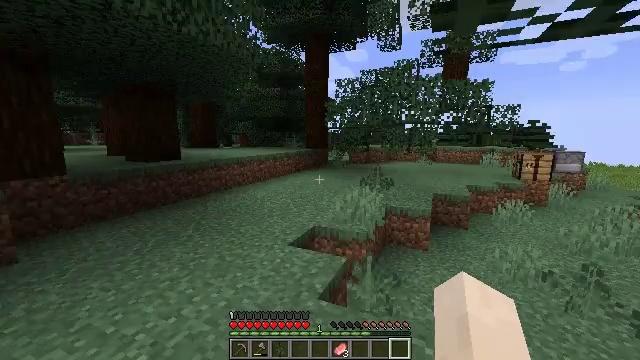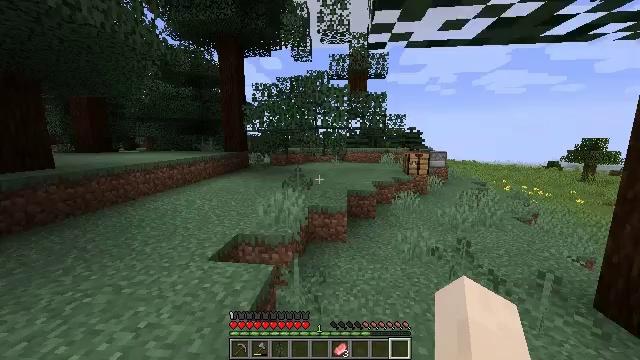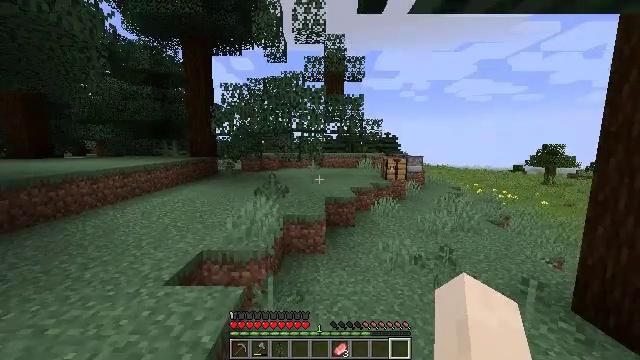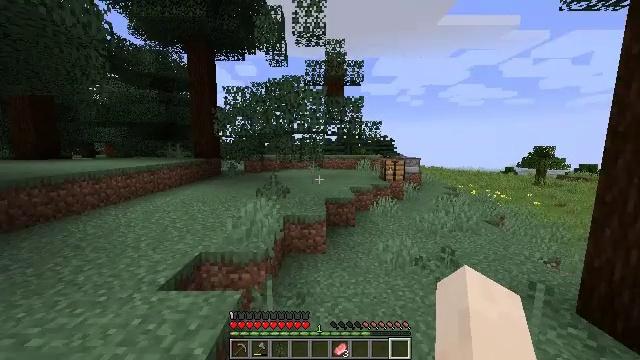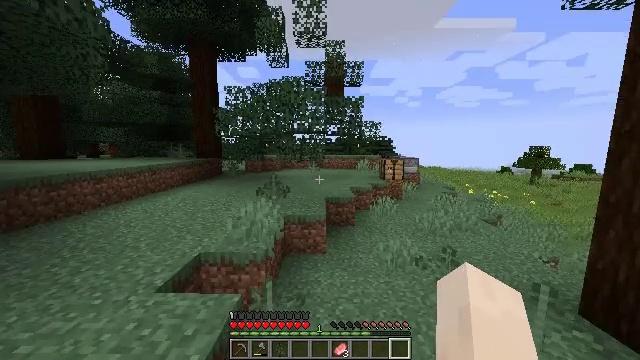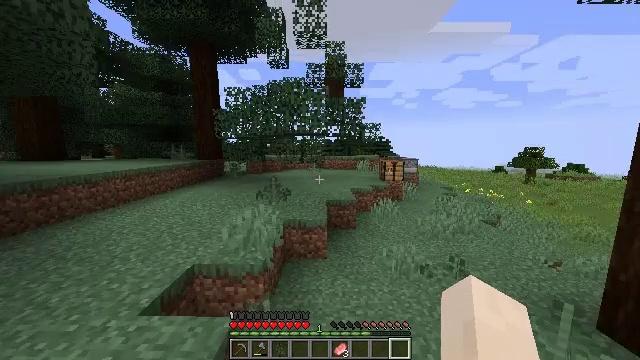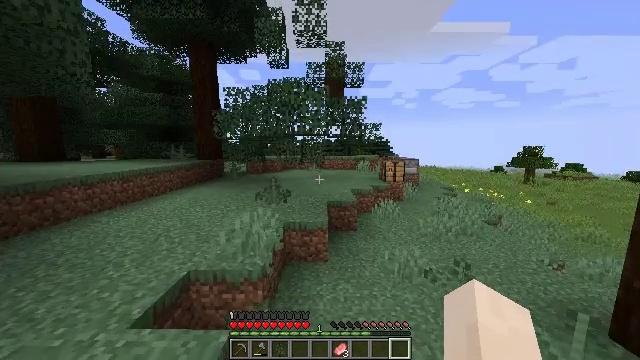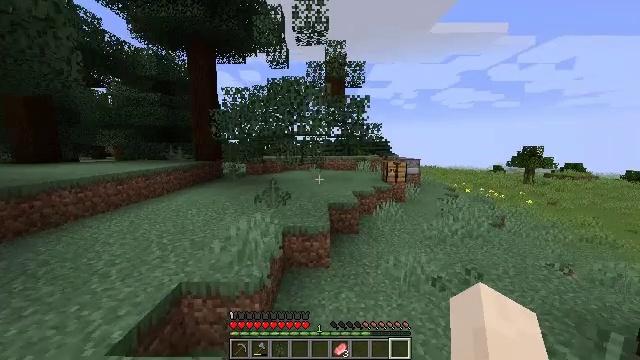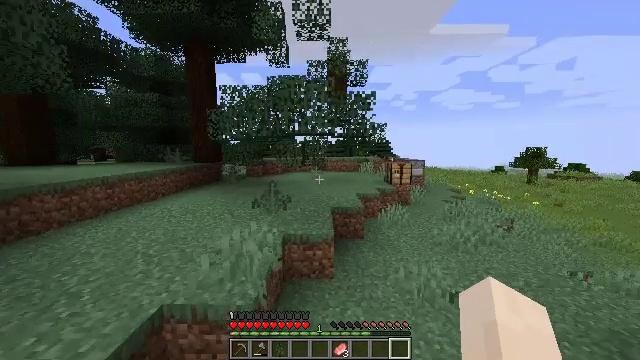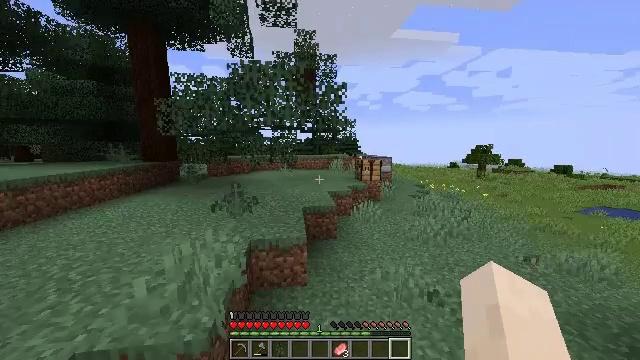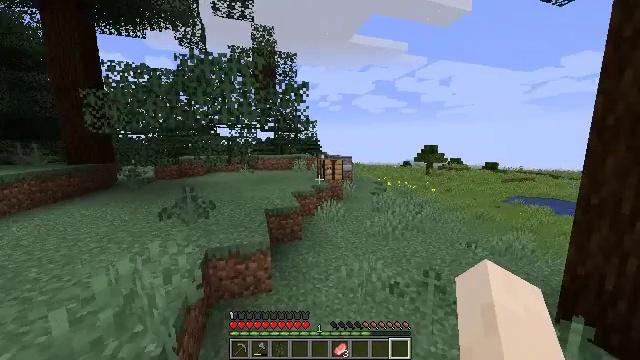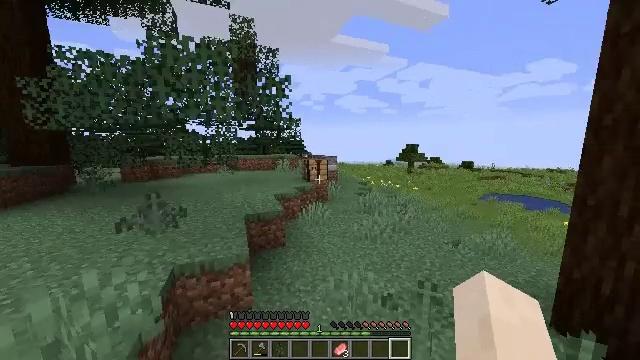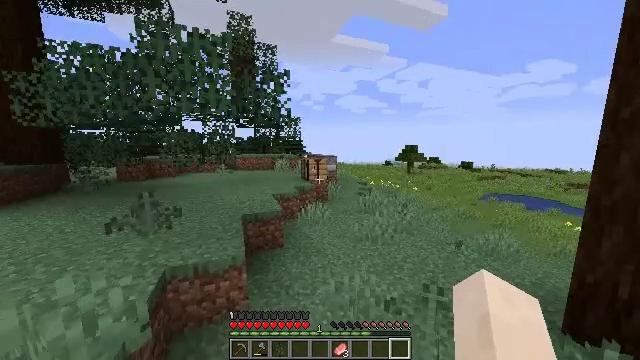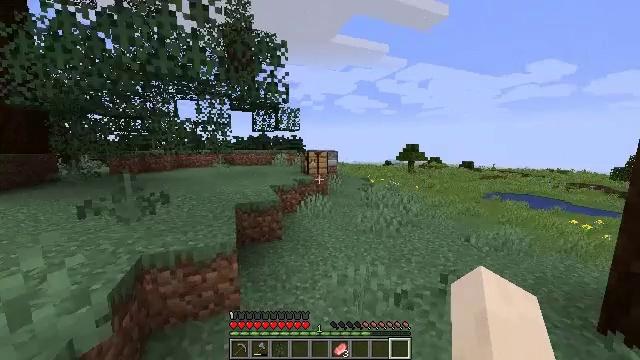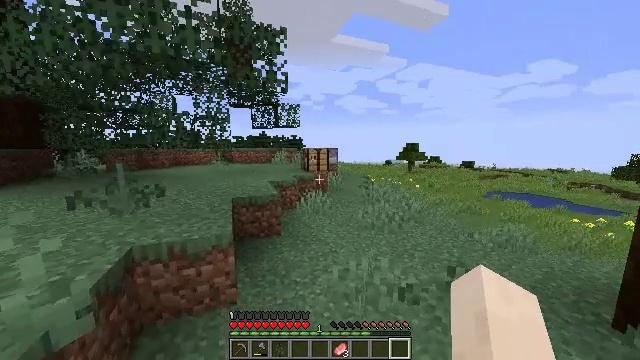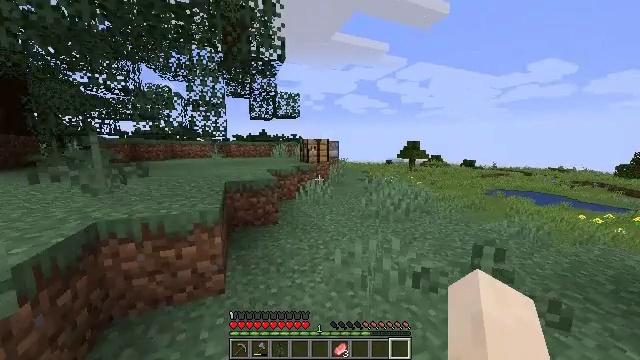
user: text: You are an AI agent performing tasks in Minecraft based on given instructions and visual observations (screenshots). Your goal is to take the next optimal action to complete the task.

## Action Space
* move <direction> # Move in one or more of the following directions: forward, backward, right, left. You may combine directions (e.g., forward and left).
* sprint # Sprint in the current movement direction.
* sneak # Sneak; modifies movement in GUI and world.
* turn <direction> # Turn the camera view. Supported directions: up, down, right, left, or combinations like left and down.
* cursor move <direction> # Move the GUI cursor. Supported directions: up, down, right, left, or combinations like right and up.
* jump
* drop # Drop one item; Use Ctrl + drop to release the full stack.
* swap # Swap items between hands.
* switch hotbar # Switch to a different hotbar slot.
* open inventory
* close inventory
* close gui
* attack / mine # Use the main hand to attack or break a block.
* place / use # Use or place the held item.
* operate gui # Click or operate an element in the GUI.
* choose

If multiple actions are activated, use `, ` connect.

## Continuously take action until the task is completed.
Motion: motion action
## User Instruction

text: craft item air
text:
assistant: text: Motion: move forward, sprint, turn right
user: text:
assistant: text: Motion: move forward, sprint, turn right and up
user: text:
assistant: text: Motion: move forward, sprint
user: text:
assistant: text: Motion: move forward, sprint
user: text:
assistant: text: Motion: move forward, sprint
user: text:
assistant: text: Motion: move forward, sprint
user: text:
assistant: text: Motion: move forward, sprint
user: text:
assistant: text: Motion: move forward, sprint
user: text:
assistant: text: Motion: move forward, sprint, turn right
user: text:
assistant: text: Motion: move forward, sprint, turn right
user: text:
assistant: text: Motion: move forward, sprint, turn right
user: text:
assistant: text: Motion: move forward, sprint
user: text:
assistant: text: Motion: move forward, sprint
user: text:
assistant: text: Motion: move forward, sprint
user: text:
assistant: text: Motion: move forward, sprint
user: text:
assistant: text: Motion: move forward, sprint
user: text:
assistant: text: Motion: move forward, sprint
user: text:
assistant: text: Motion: move forward, sprint
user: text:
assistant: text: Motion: move forward, sprint, jump
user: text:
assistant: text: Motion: move forward, sprint, jump
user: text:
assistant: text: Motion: move forward, sprint, jump
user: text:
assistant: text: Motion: move forward, sprint, jump
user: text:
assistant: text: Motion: move forward, sprint, jump
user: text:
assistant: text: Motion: move forward, sprint, jump
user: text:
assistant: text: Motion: move forward, sprint
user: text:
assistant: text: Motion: move forward, sprint
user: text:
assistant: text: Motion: move forward, sprint, turn left
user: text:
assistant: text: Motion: move forward, sprint, turn left
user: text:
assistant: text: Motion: move forward, sprint, turn left
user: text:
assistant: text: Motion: move forward, sprint, turn left